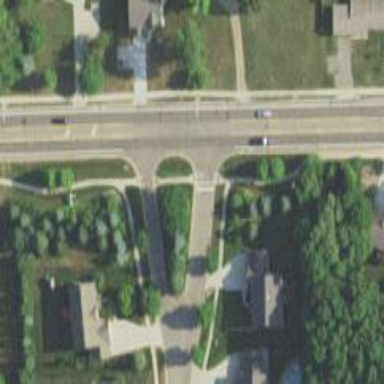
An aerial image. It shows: Marked road crossing.